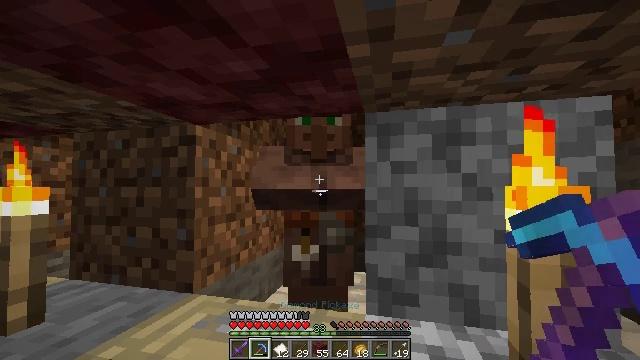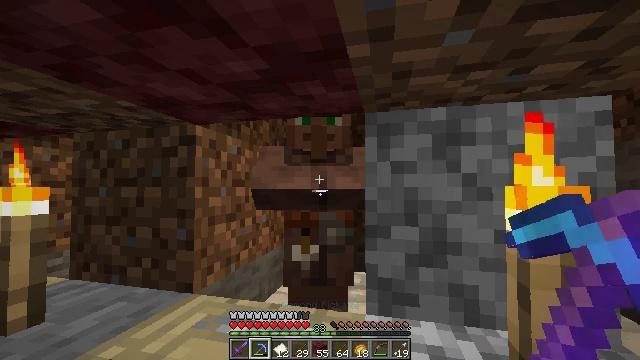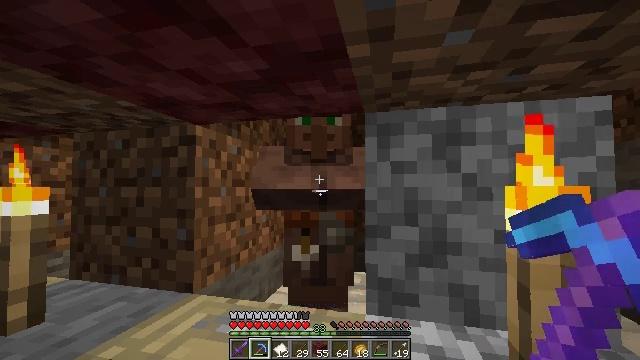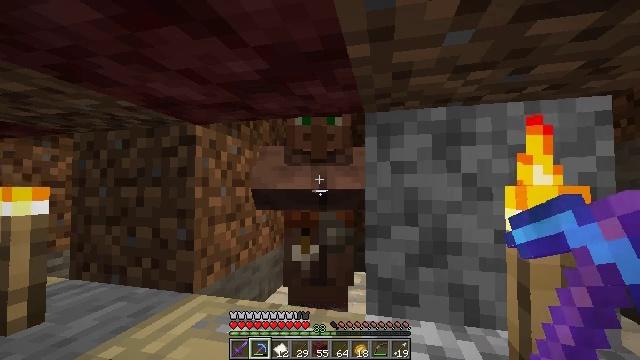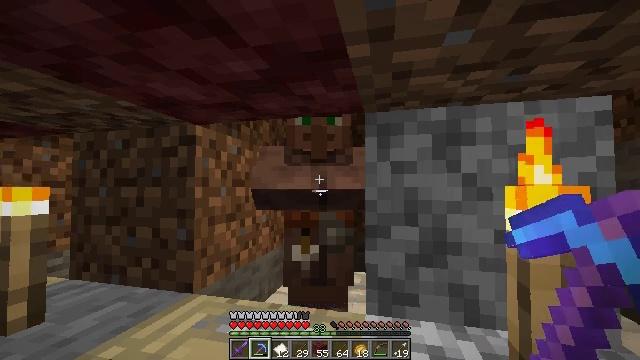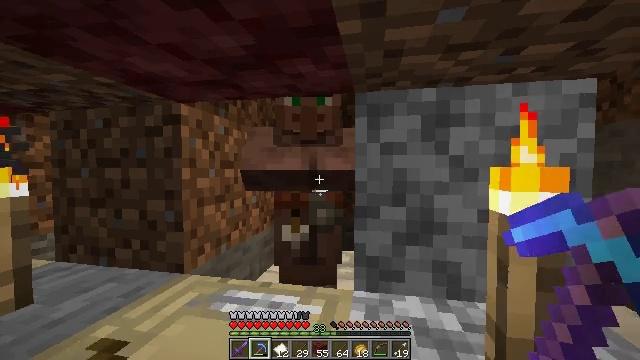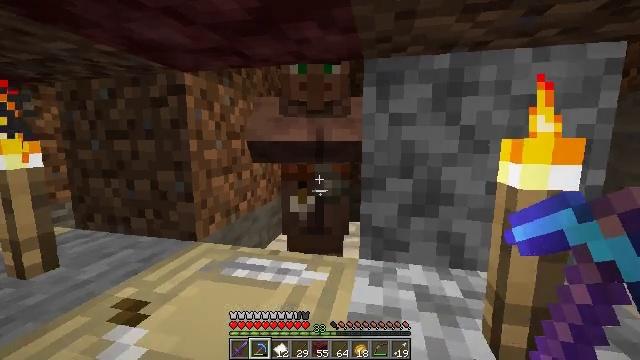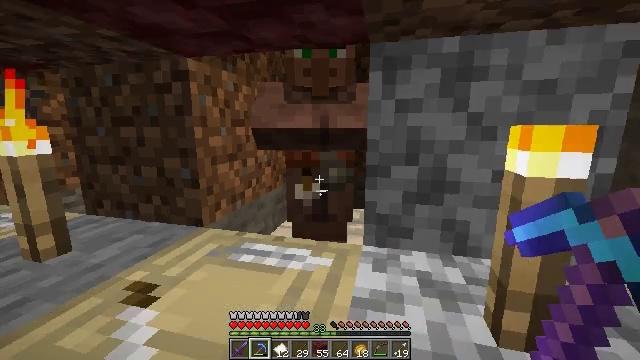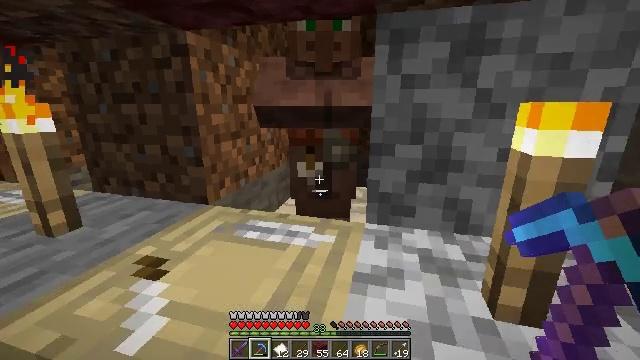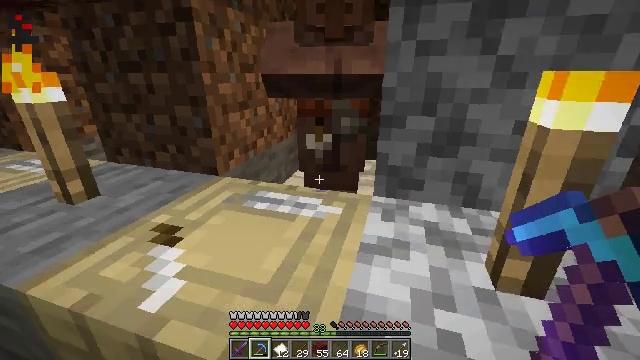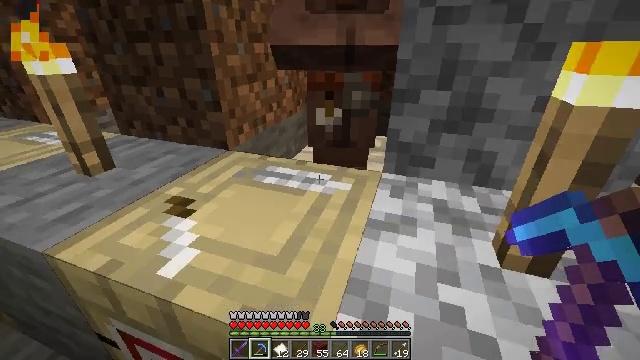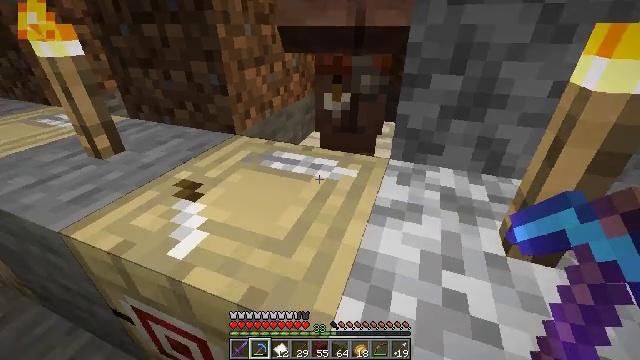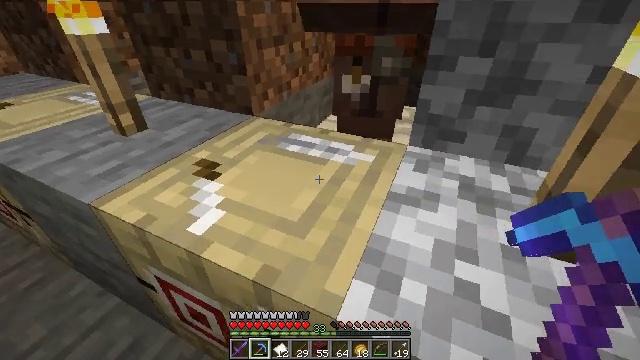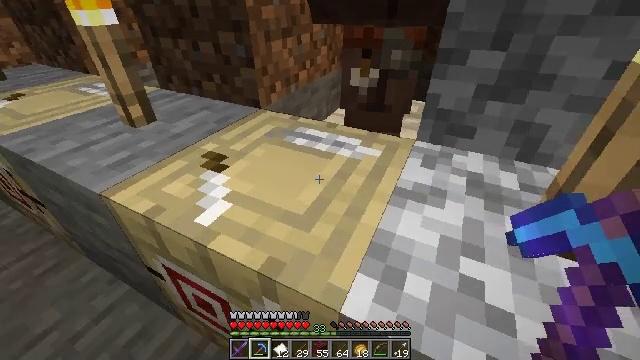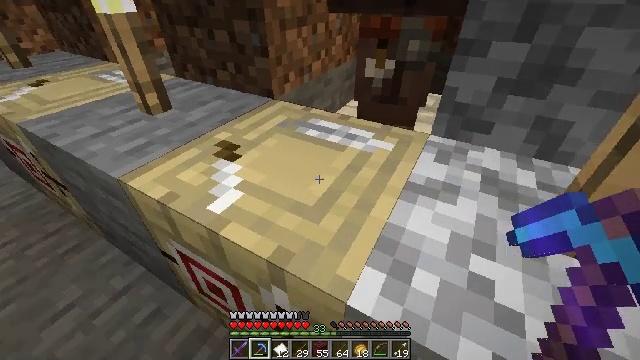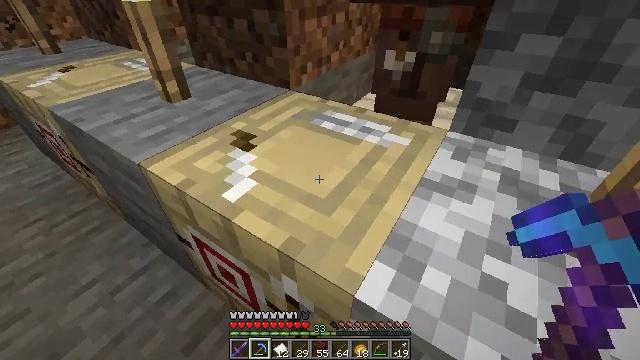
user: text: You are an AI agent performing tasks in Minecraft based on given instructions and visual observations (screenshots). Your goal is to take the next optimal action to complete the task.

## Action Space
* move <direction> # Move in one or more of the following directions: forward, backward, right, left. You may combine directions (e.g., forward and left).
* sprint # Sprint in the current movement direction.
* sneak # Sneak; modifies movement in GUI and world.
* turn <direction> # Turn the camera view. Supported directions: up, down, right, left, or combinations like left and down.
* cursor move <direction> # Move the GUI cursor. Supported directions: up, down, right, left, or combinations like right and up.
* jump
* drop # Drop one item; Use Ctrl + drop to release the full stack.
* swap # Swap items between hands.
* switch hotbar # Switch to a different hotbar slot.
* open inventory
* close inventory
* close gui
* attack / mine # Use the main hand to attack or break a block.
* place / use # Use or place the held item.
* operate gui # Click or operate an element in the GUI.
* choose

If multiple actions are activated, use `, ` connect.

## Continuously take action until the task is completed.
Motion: motion action
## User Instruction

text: Break and collect the fletching table.
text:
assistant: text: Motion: no_op
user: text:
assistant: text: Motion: no_op
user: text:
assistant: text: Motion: no_op
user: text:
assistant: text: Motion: no_op
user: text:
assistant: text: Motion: turn right and down
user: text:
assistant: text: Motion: turn left and down
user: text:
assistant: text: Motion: turn left and down
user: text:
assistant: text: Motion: turn down
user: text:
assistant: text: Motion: turn left and down
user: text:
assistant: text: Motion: turn left and down
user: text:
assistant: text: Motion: turn left and down
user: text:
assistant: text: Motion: turn left and down
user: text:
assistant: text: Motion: turn left and down
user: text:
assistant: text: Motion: turn left and down
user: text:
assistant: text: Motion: turn left and down
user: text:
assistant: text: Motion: no_op
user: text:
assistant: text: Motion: no_op
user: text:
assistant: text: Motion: no_op
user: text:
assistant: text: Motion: no_op
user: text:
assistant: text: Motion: no_op
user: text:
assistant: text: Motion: no_op
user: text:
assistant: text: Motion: no_op
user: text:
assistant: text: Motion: no_op
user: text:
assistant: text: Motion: no_op
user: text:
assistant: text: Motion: no_op
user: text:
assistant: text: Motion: attack / mine
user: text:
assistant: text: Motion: attack / mine
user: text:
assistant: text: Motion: attack / mine
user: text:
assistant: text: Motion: attack / mine
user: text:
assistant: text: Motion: attack / mine